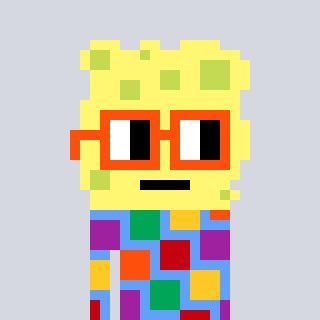
a pixel art character with square orange glasses, a sponge-shaped head and a blue-colored body on a cool background